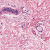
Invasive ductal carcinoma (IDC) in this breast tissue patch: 0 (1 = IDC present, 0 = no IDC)